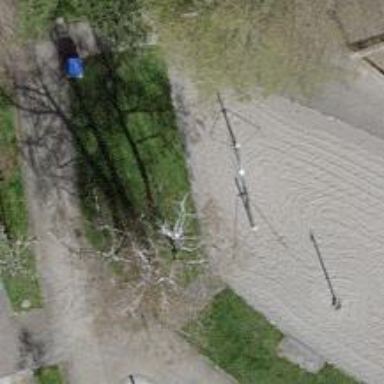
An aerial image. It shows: Playground with various play structures.